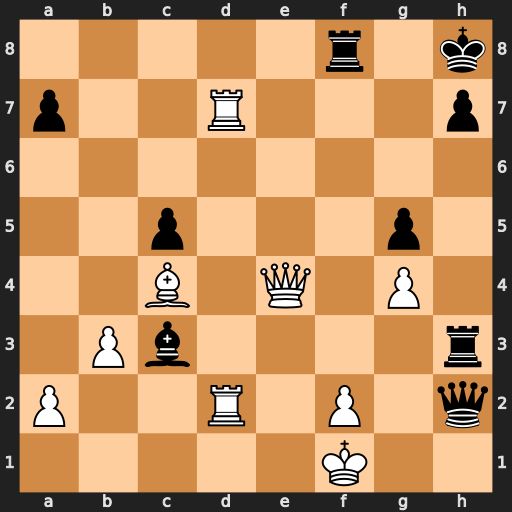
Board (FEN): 5r1k/p2R3p/8/2p3p1/2B1Q1P1/1Pb4r/P2R1P1q/5K2
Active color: w
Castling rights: -
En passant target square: -
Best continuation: Rd8 Qh1+ Qxh1 Rxh1+ Kg2 Rxd8 Rxd8+